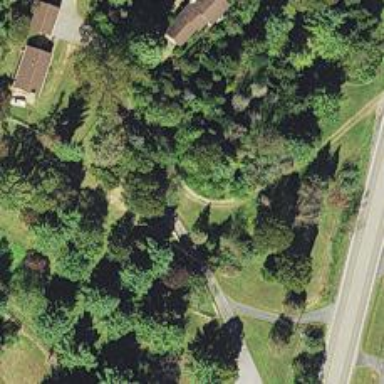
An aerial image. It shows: Driveway leading to service road.